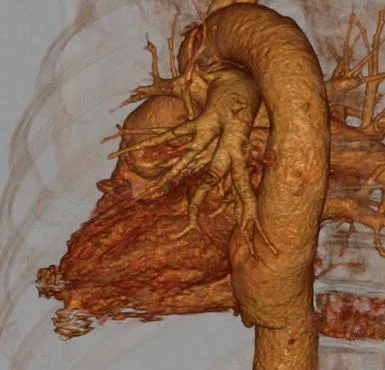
CT performed 3 months after the procedure. Three-dimensional reconstruction confirms exclusion of both pseudoaneurysms.
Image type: radiology (ct)